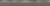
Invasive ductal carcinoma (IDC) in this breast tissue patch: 0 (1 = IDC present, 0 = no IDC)